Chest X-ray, AP view. Patient: 23 years old, sex M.
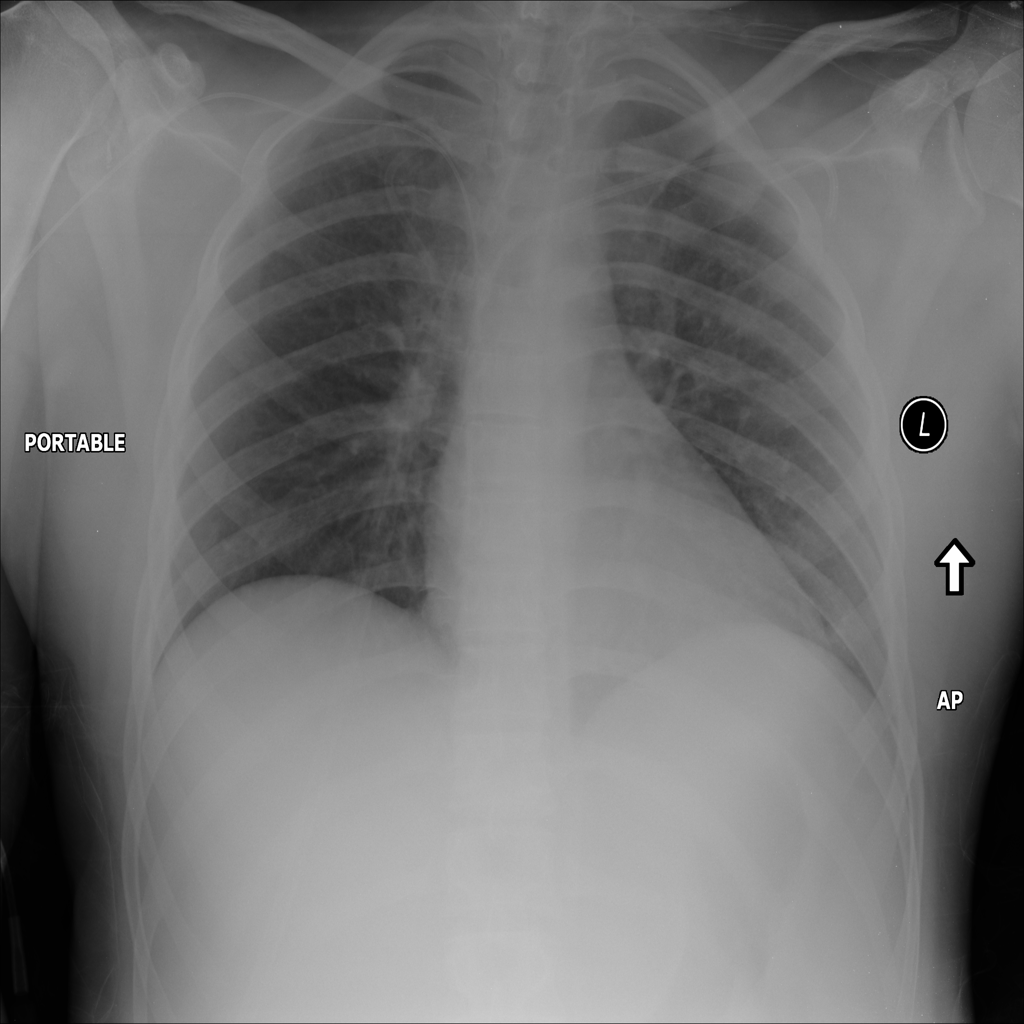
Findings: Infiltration